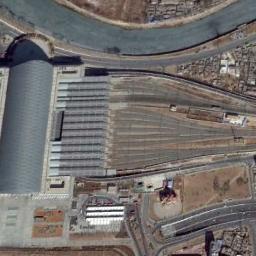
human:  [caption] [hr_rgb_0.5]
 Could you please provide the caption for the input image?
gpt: The railway station has lots of railways and a building and a river is next to the railway station .

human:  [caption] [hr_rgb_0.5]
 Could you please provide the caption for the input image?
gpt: There are numerous buildings of different shapes beside the railway station .

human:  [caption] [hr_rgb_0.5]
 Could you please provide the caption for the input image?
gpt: The railway station is on the bare land next to some buildings .

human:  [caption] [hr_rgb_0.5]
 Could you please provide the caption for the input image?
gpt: There is a railway station under construction in the suburbs .

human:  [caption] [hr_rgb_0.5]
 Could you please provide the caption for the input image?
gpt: There are some brown bare land and a river beside the railway station .